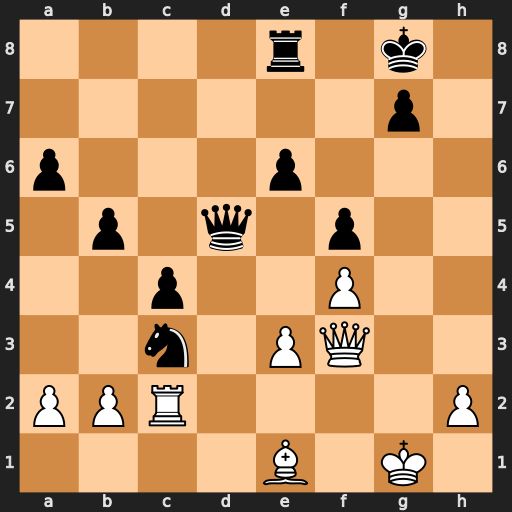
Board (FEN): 4r1k1/6p1/p3p3/1p1q1p2/2p2P2/2n1PQ2/PPR4P/4B1K1
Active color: w
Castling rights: -
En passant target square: -
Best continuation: Qh5 Qd1 Qxe8+